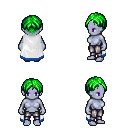
a pixel art fantasy rpg character, female body template, dark elf, purple skin, white trimmed cape, metal pants, green parted hairstyle, four views (front, back, left, right), 2x2 character sprite sheet, small pixel art, hard edges, no anti-aliasing